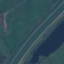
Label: River